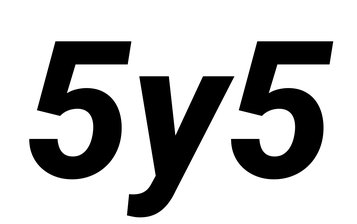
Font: Roboto-Italic_ExtraBold_Italic